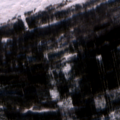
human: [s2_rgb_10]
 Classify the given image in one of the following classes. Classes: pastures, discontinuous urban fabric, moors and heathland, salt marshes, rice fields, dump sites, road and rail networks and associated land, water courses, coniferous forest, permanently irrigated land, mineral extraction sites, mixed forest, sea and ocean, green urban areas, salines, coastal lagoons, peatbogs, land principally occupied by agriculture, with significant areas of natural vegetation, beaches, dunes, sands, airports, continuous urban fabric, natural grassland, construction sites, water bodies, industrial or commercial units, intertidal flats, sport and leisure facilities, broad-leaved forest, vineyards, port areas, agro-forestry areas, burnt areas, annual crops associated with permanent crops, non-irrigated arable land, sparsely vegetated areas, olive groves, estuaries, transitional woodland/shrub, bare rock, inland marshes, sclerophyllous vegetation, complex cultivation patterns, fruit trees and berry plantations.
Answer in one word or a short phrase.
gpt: broad-leaved forest, coniferous forest, mixed forest, transitional woodland/shrub, salt marshes